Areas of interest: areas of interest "School"
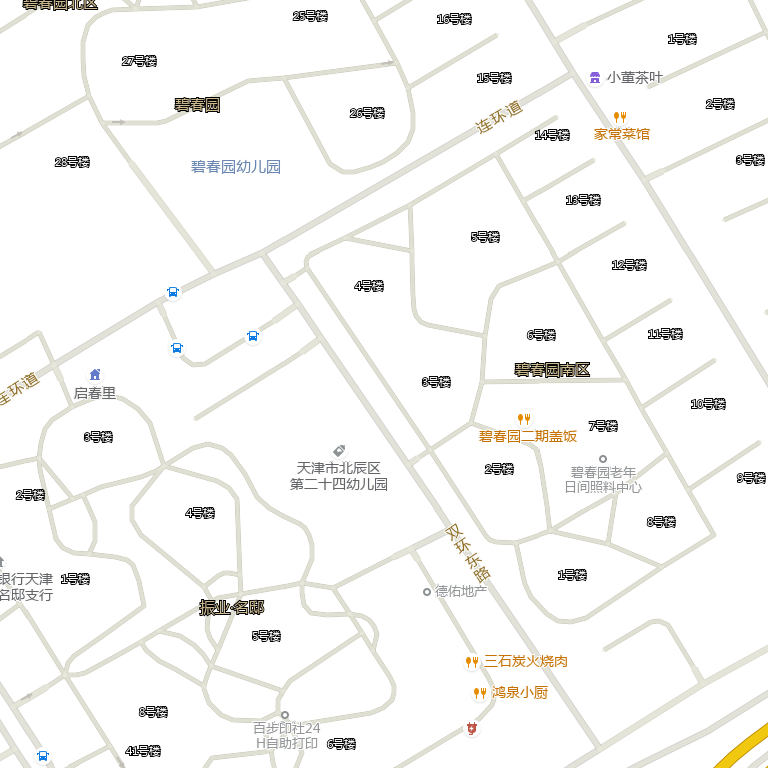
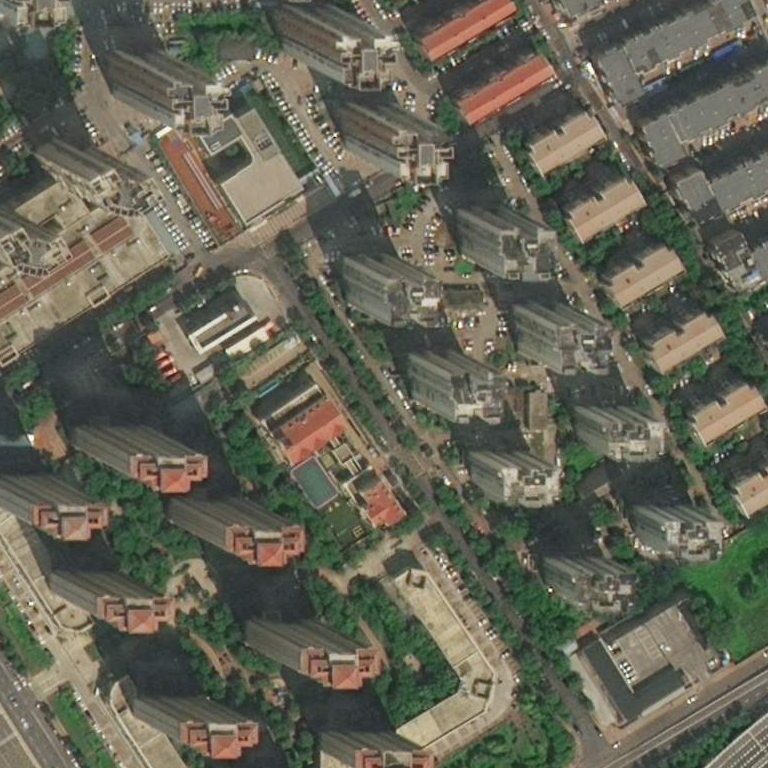